Question: I have a StreamBuilder in my Flutter app which I can use to retrieve data in a document:
'''
class Example extends StatelessWidget {
@override
Widget build(BuildContext context) {
ListView.builder(
itemCount: aCollection.length,
itemBuilder: (BuildContext context, int index) {
return Card(
child: Row(
children: <Widget>[
Text(aCollection[index].data['area']), // Return Area
'''
How can I retrieve data in a Subcollection? Something along the lines of:
'aCollection[index]['aDoc']**[aSubCollection]**.data['field']'
I'm not sure of the correct syntax - would be great if someone can point me in the right direction!
Database Example Screenshot:

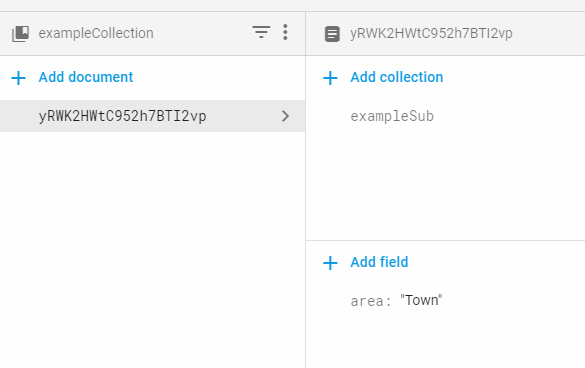
Answer: If 'aCollection<URL>'.